Question: I need to add a "slushbucket" (ServiceNow term) to a C# Windows Form, like the image below, but can't figure out what they're actually called so therefore can't look into how they're created.
Does anyone know what they're called, or better yet how to implement one into a windows form?
I need it to list values from Table1 on the left, then when they are added to the right hand list and the save button is clicked, the values are written to Table2. It would also need to show existing values for Table2 if there are any.

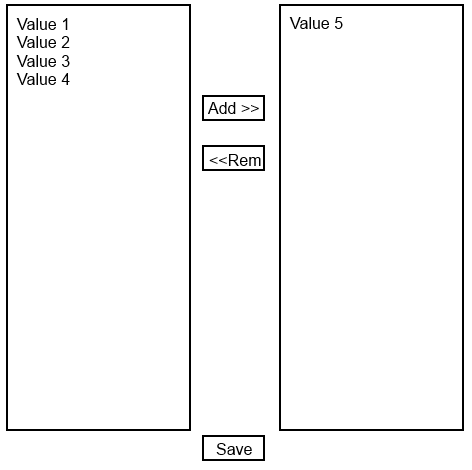
Answer: Assuming that this is how the form looks like:
<URL>
Here is a simple code that implements your idea as follows:
'''
public partial class Form1 : Form
{
public Form1()
{
InitializeComponent();
for (int i = 6; i <= 10; i++)
{
listBox1.Items.Add("item" + i);
}
for (int i = 1; i <= 5; i++)
{
listBox2.Items.Add("item" + i);
}
}
private void btnSave_Click(object sender, EventArgs e)
{'
if (listBox2.Items.Count >0)
{
string message = "";
foreach (var item in listBox2.Items)
{
message += item + "
";
}
MessageBox.Show(message);
}'
/// write here the code that save listbox1 and listbox2 items
/// to a text file or a database table and load this text file or
/// the database table inside these two listboxes you could write the
/// code that load data to the two list boxes in the constructor instead
/// of the tow for loops thats i've provided.
}
private void btnAdd_Click(object sender, EventArgs e)
{
try
{
if (!listBox2.Items.Contains(listBox1.SelectedItem))
{
listBox2.Items.Add(listBox1.SelectedItem);
listBox1.Items.Remove(listBox1.SelectedItem);
}
else
{
MessageBox.Show("Item already exists");
}
}
catch (ArgumentNullException exc)
{
MessageBox.Show("Nothing selected to add");
}
}
private void btnRemove_Click(object sender, EventArgs e)
{
try
{
if (!listBox1.Items.Contains(listBox2.SelectedItem))
{
listBox1.Items.Add(listBox2.SelectedItem);
listBox2.Items.Remove(listBox2.SelectedItem);
}
else
{
MessageBox.Show("Item already exists");
}
}
catch (ArgumentNullException exc)
{
MessageBox.Show("Nothing selected to remove");
}
}
}
'''
hope that's what you were looking for :)
Thanks.